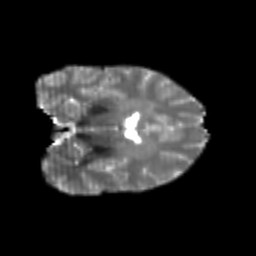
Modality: T2w
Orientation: coronal
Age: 23
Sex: female
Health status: healthy
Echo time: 0.074 s